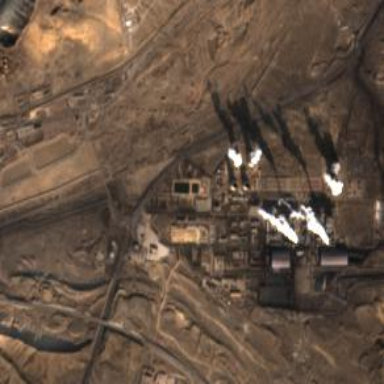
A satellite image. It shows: Industrial area with coal-powered plant.